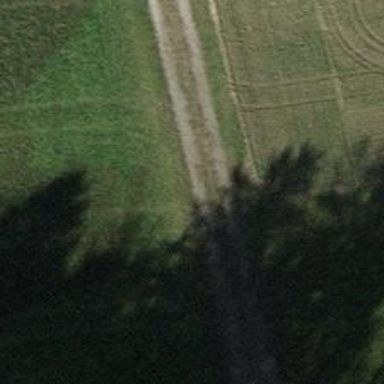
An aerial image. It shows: Gravel track with Grade 3 quality.